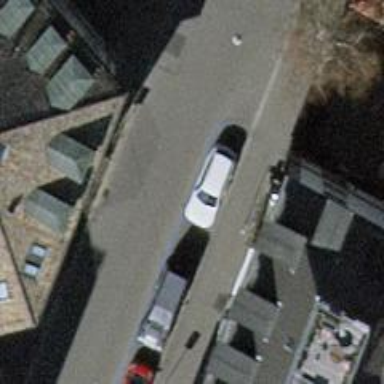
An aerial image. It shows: Parking lane designated for parking.